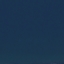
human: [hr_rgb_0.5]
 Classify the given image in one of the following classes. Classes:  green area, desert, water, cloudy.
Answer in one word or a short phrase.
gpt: water